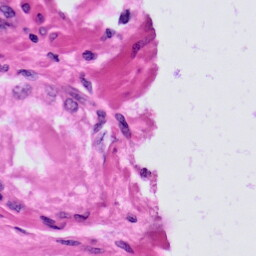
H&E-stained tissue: Prostate